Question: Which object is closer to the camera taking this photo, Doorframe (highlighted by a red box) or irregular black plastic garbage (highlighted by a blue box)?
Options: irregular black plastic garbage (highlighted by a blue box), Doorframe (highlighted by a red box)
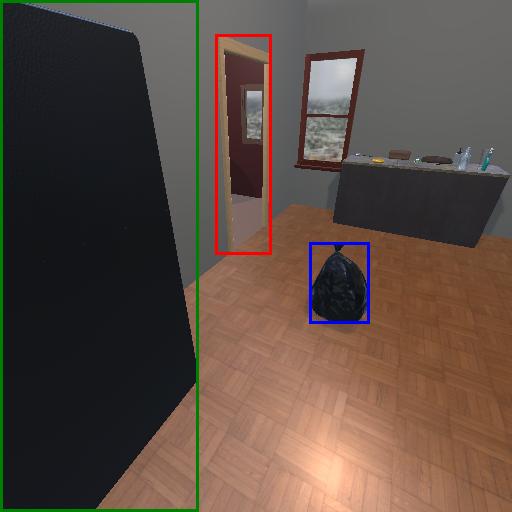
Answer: irregular black plastic garbage (highlighted by a blue box)